Field crop: maize
Growth stage: 1
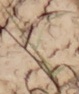
Species: lolium